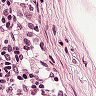
Metastatic tissue present: no